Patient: sex F, age 44
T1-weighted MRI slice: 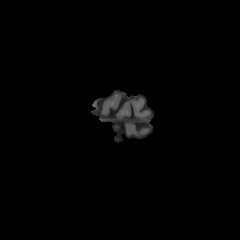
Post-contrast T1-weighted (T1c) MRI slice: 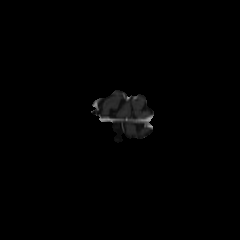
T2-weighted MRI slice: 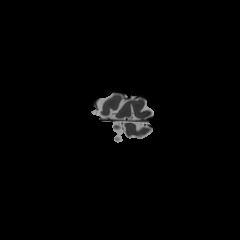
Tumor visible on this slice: no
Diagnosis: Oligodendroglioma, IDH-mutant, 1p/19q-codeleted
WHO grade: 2